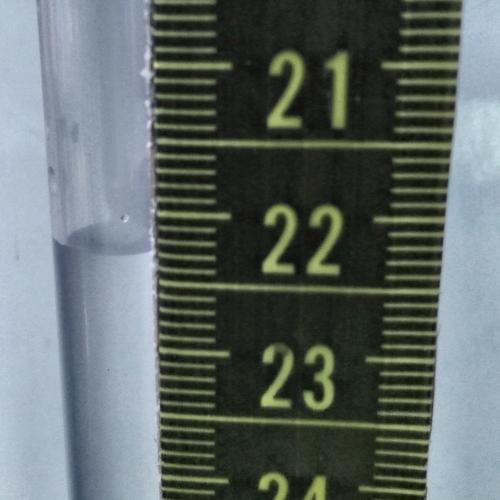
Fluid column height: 22.3 cm